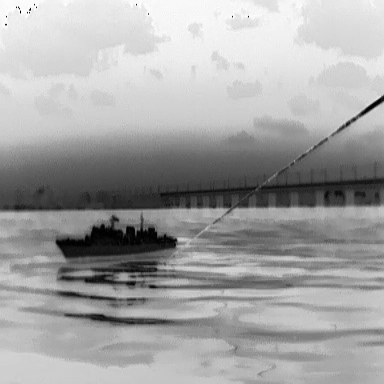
There is a warship in the infrared image.